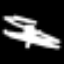
Label: fork